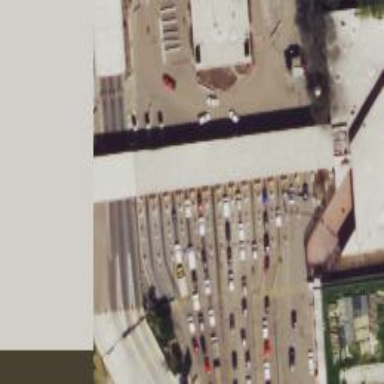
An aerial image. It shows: Border control barrier.